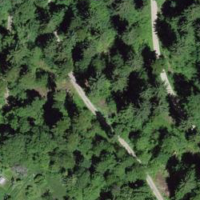
EUNIS habitat code: 44
Species observed at this site:
Filipendula ulmaria